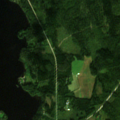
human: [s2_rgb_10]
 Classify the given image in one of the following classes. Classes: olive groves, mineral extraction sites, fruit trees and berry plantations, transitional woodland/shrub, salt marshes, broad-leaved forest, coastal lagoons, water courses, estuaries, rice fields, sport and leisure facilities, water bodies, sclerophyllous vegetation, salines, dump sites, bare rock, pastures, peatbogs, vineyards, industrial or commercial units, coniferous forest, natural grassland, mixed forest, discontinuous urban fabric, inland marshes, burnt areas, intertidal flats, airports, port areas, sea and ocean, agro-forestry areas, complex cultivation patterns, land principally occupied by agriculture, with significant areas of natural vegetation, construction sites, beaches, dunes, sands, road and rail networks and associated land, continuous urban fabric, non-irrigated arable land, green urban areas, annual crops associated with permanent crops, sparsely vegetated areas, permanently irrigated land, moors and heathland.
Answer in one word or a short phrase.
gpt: land principally occupied by agriculture, with significant areas of natural vegetation, mixed forest, transitional woodland/shrub, water bodies